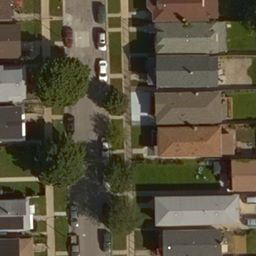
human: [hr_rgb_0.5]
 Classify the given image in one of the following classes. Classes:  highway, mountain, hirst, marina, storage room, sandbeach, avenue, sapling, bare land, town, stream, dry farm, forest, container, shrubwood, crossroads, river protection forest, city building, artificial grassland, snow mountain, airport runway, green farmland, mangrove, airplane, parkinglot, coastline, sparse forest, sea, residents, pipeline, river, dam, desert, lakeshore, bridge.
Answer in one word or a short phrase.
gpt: residents